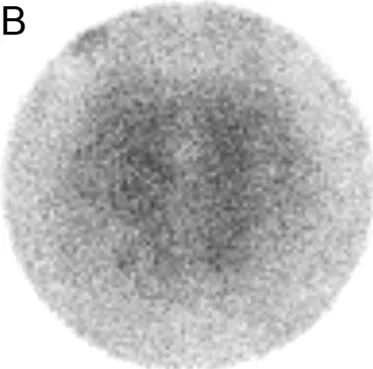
Delayed images of 99mTc-sestamibi scintiscan.
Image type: radiology (scintigraphy)